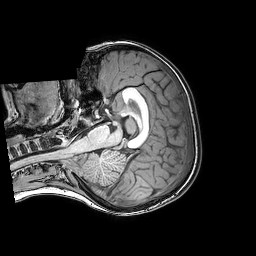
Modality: T1w
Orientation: axial
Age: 6
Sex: male
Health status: healthy